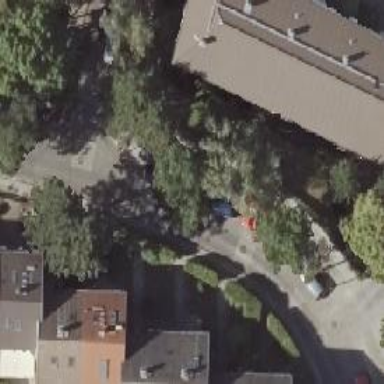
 with vehicles parked on the street itself."